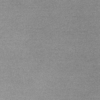
Label: dusty